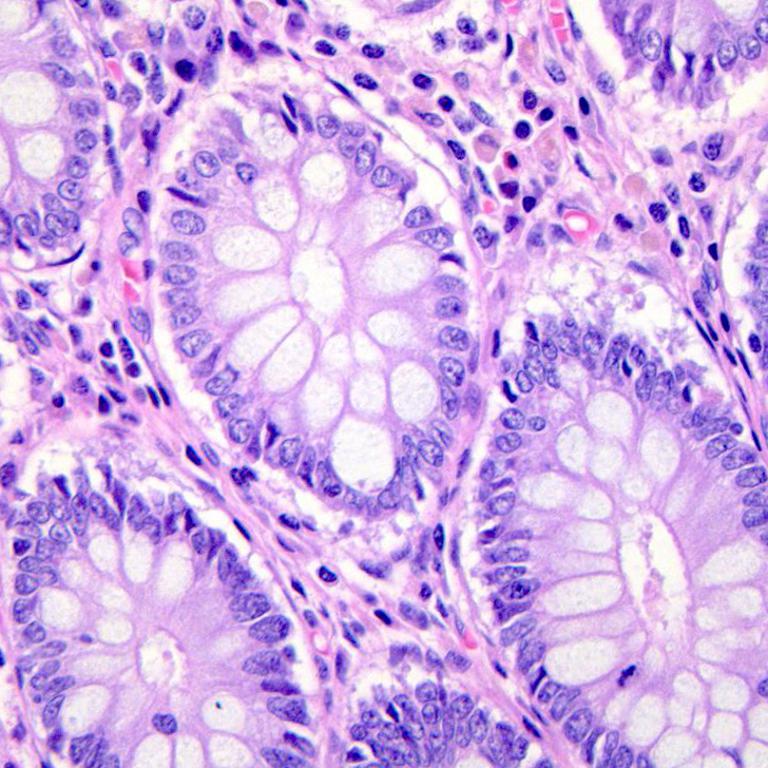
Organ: colon
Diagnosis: benign